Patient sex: M
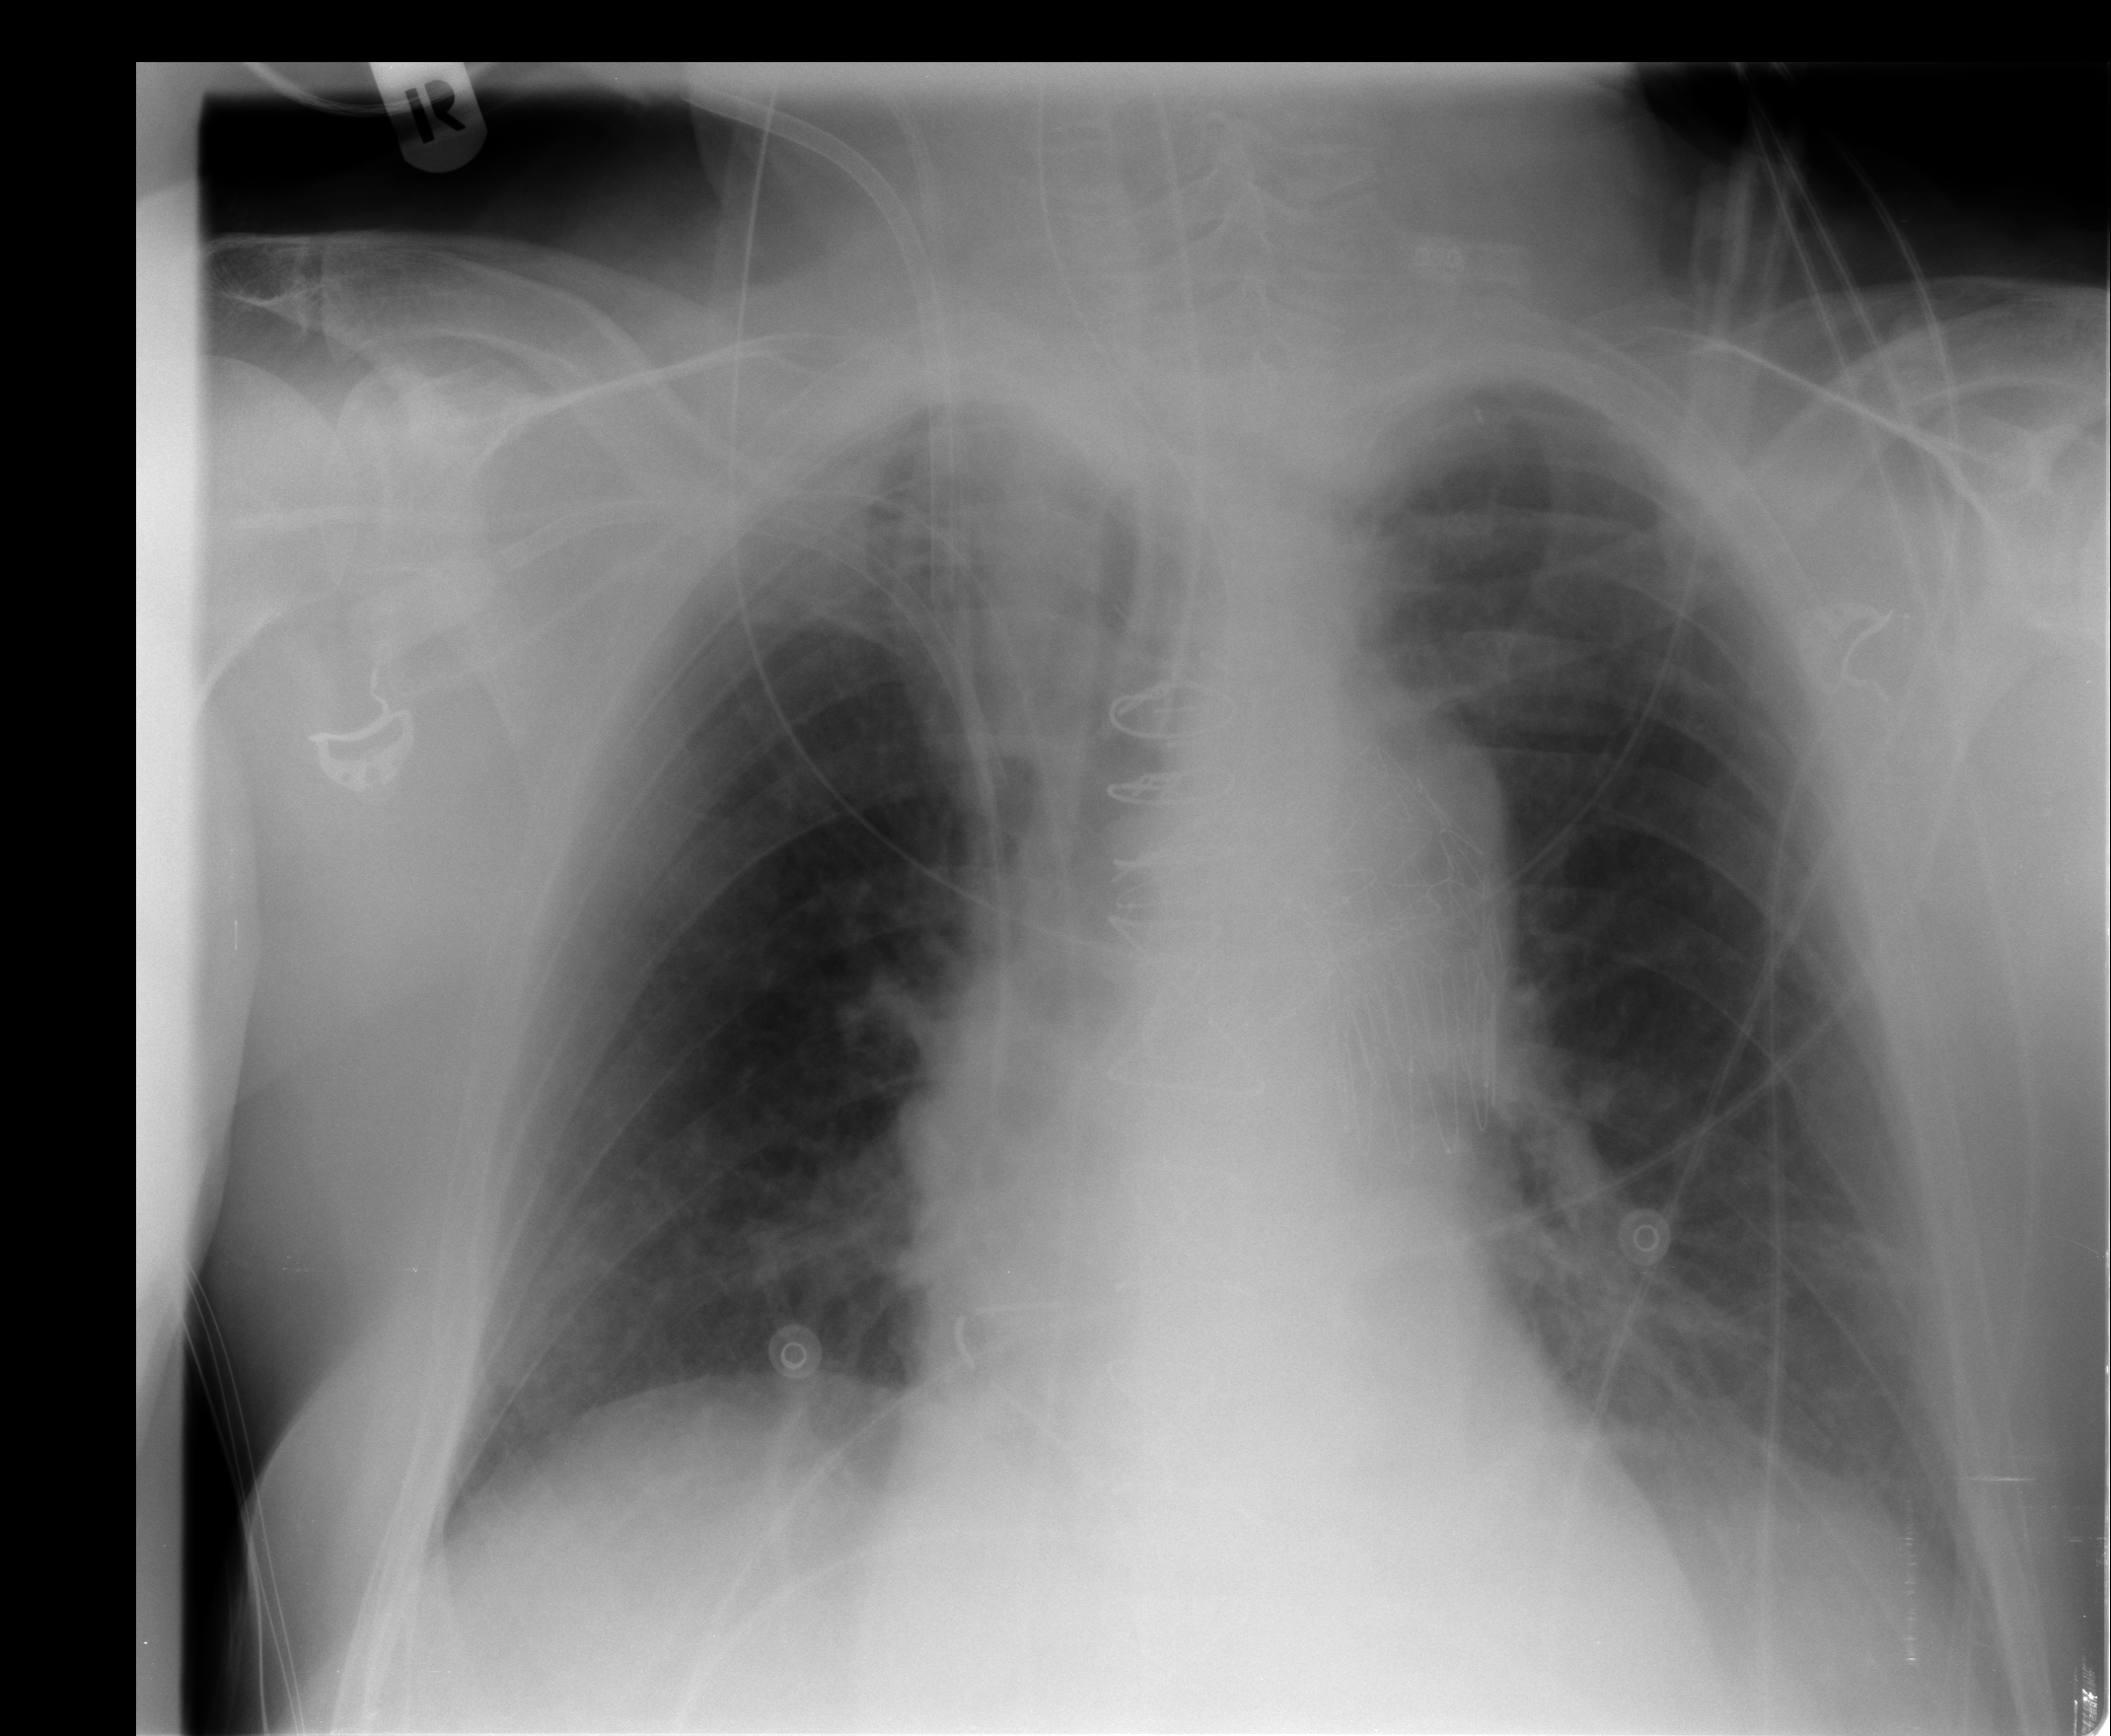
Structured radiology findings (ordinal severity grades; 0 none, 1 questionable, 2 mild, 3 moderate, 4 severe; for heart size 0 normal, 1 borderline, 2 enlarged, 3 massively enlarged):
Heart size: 0
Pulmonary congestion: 2
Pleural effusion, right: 0
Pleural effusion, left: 0
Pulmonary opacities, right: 0
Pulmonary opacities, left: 0
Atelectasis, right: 0
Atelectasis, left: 2